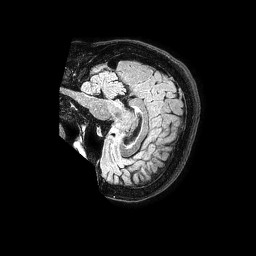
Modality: FLAIR
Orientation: sagittal
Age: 61
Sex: female
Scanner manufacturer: philips
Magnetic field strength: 1.5 T
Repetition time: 4.8 s
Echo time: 0.3 s